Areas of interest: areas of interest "Educational"
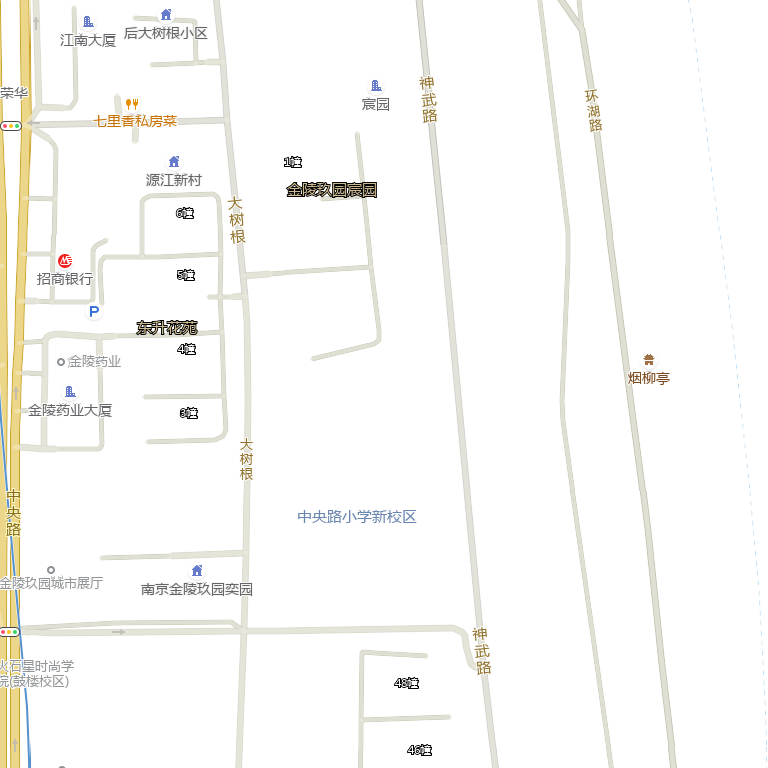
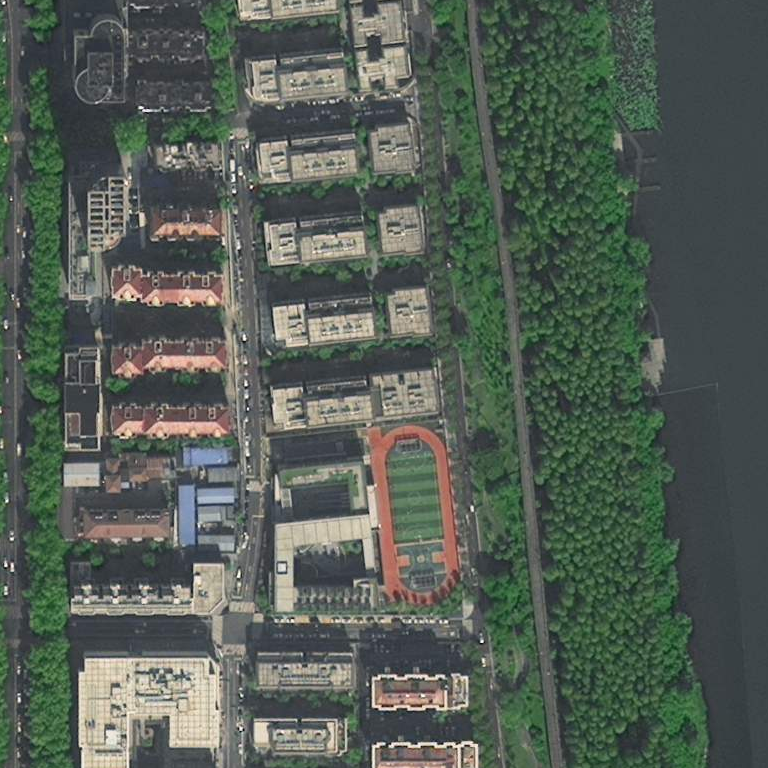